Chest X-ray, AP view. Patient: 20 years old, sex M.
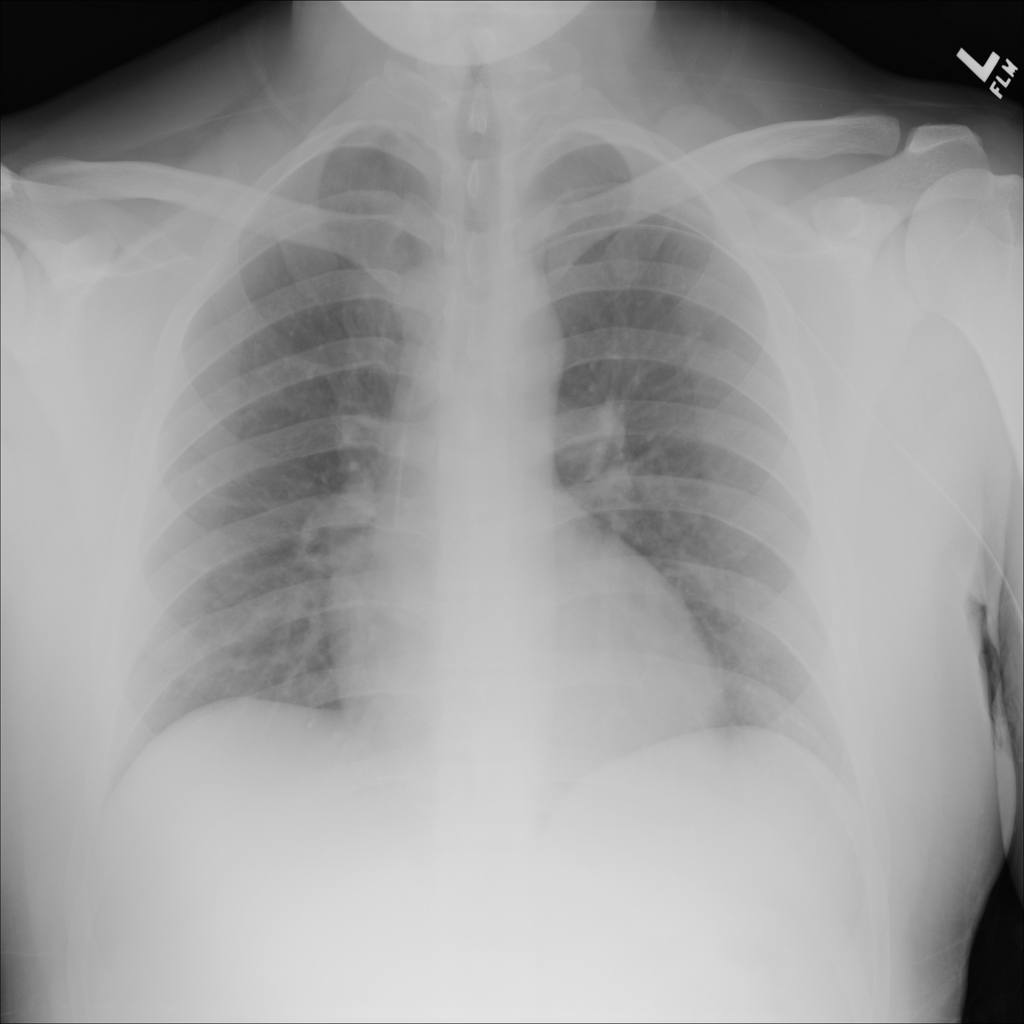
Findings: No Finding